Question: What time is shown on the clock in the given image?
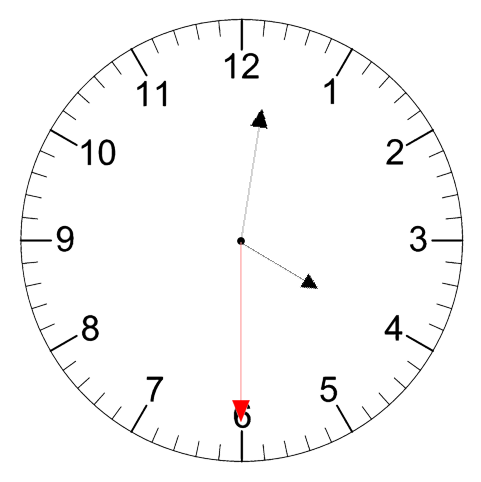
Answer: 04:01:30